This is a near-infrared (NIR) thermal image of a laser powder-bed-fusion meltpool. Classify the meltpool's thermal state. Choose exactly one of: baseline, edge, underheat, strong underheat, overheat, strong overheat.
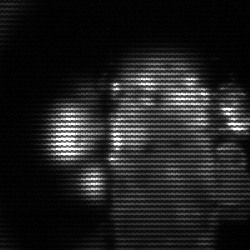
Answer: strong underheat